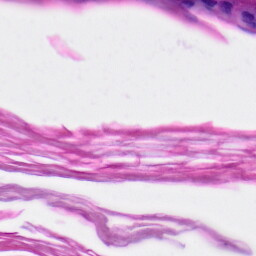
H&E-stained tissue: Skin